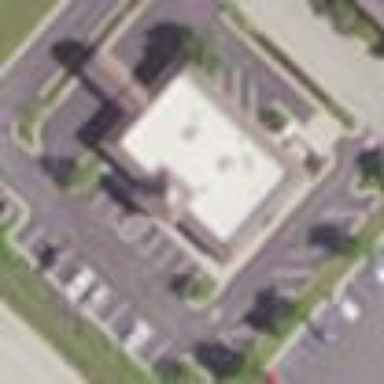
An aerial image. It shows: Paved parking area.